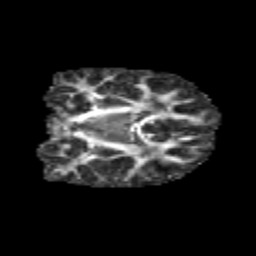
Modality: FA
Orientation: coronal
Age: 9
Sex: female
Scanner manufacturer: siemens
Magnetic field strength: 3 T
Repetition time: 3.8 s
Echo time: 0.07 s